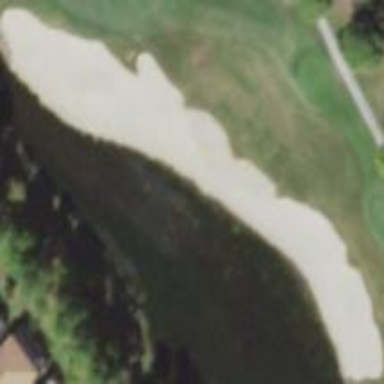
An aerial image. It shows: Golf bunker filled with natural sand.